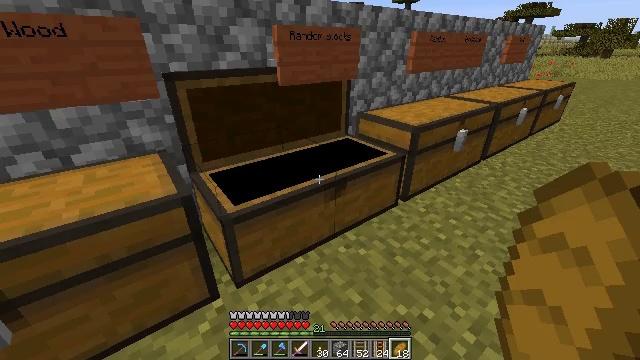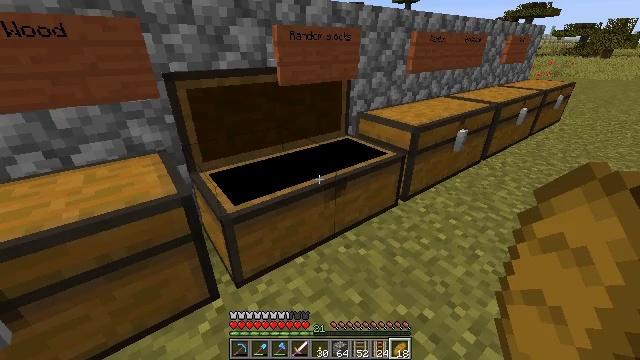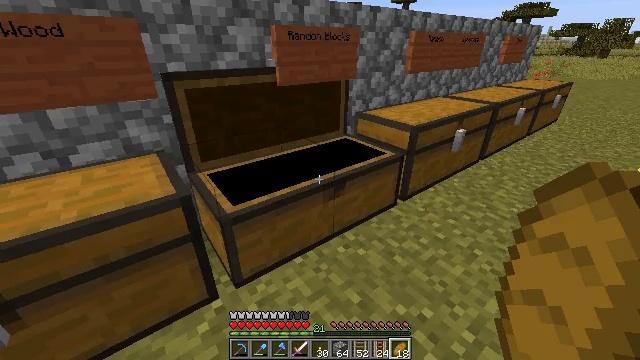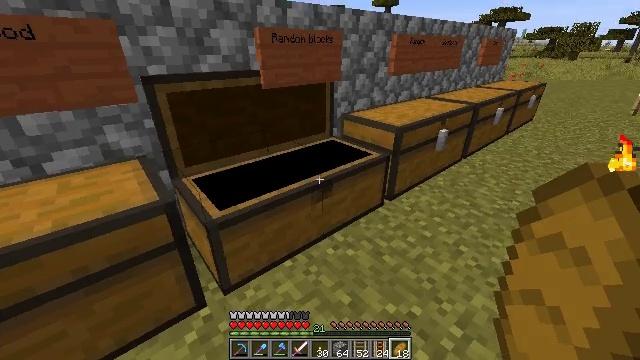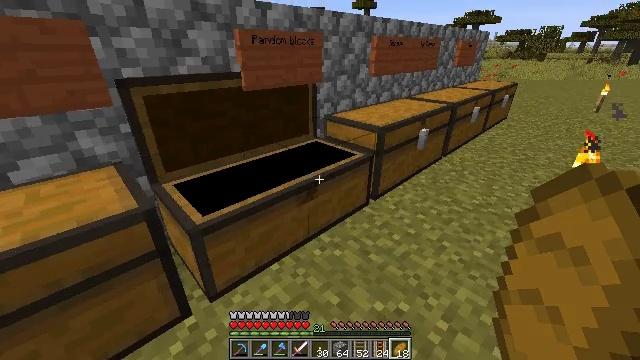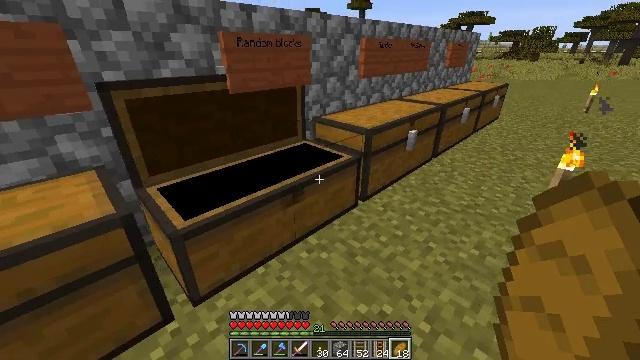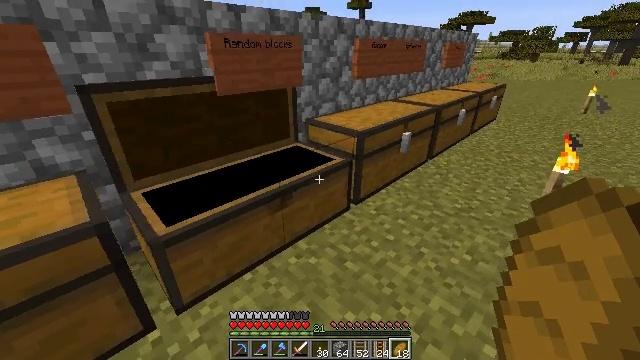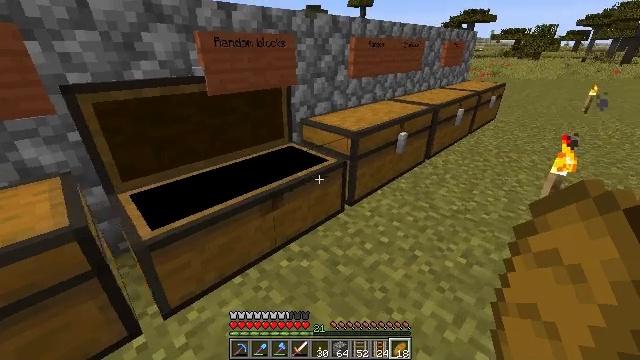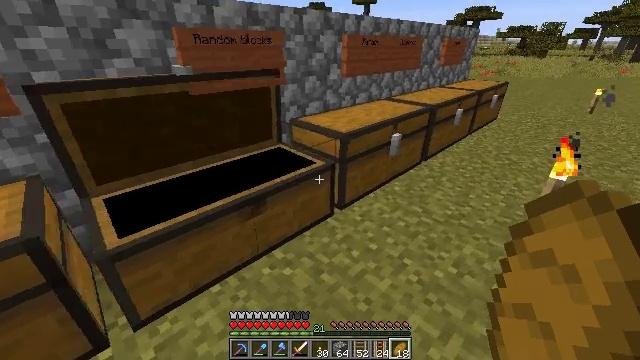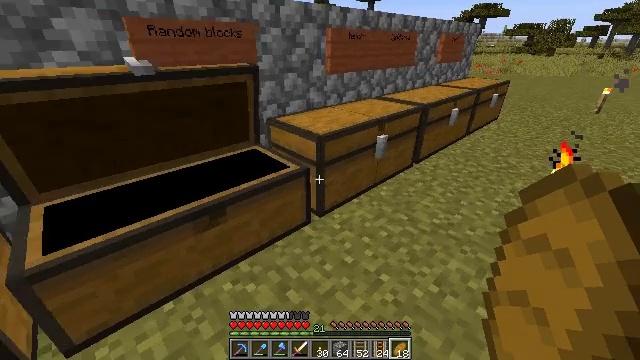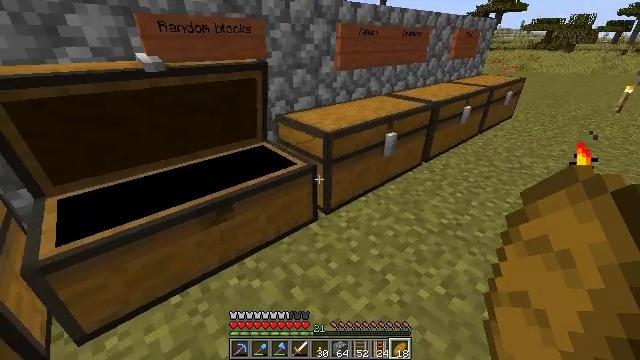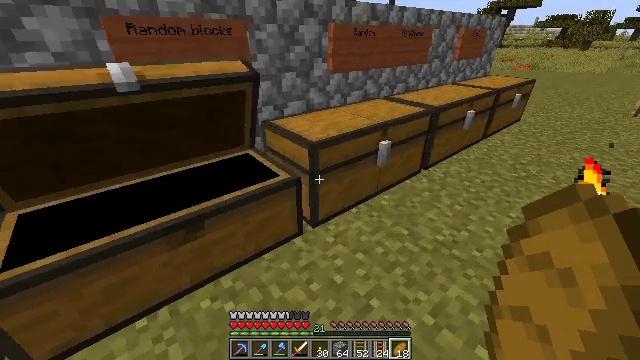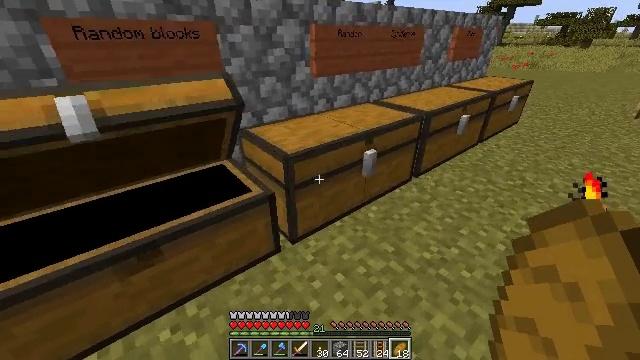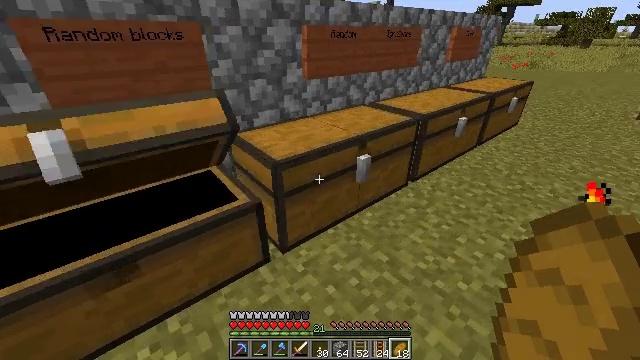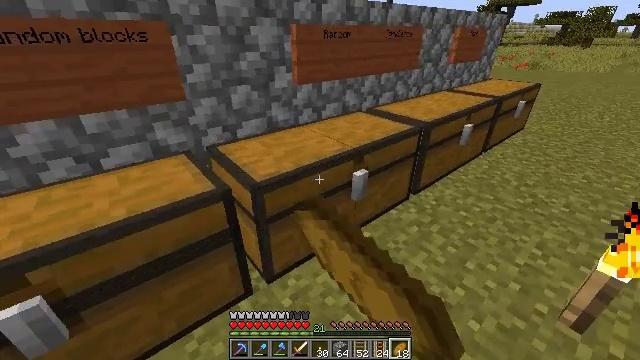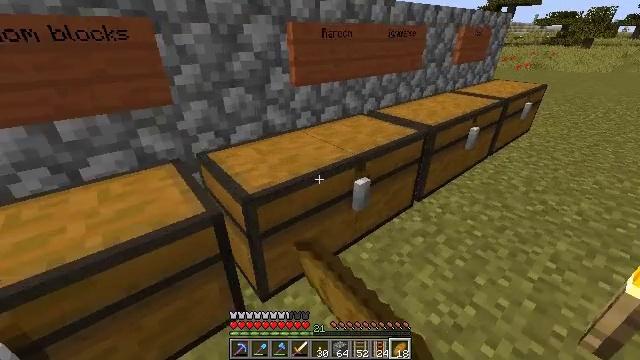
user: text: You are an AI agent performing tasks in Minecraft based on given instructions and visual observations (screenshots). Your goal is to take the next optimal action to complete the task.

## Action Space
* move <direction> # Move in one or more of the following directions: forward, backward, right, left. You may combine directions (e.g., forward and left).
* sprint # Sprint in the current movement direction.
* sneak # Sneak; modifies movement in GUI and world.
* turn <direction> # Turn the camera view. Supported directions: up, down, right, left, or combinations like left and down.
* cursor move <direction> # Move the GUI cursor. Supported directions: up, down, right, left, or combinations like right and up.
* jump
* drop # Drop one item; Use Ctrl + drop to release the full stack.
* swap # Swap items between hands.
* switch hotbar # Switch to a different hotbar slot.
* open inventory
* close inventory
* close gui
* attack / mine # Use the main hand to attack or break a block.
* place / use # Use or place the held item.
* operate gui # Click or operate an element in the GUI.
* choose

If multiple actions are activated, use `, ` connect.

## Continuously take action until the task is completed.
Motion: motion action
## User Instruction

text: Break the sugar cane.
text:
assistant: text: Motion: close gui
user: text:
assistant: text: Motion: no_op
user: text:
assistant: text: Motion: turn right
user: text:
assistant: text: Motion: turn right
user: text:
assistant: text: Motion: move right
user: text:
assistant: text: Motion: move forward and move right
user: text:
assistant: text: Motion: move forward and move right
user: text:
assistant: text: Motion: move forward and move right
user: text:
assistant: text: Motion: move forward and move right
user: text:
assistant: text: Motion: move forward and move right, turn left
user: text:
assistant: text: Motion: move forward and move right, turn left
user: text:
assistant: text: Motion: move forward and move right
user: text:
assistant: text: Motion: move forward, use / place
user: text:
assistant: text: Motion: move forward, use / place
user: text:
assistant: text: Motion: move forward, use / place
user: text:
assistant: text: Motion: use / place
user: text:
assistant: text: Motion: no_op
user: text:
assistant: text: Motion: open gui
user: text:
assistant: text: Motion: no_op
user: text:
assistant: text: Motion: no_op
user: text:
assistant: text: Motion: no_op
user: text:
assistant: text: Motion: no_op
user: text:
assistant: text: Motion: no_op
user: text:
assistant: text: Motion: no_op
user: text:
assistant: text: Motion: no_op
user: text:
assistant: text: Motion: cursor move right
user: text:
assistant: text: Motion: cursor move right
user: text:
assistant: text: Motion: cursor move right
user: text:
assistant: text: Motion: no_op
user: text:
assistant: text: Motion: no_op